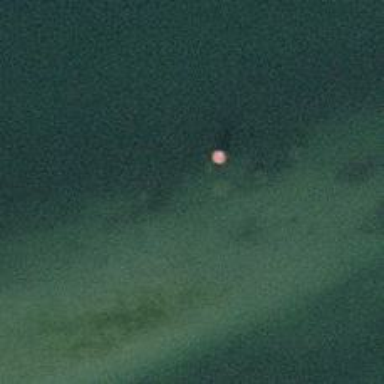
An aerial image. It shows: Buoy that is man-made.